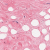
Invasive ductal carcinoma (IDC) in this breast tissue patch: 0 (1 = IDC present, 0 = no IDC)